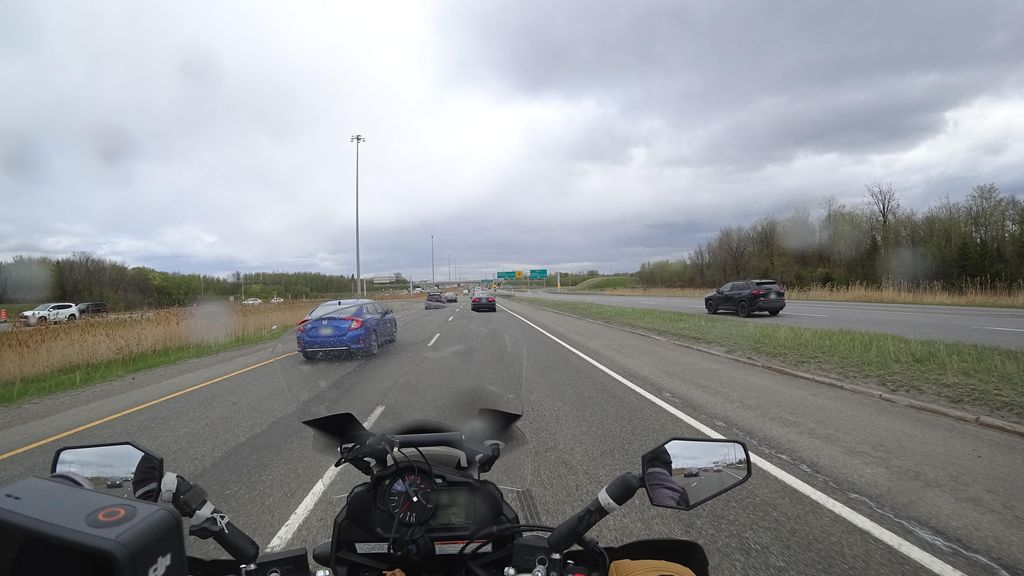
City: quebec_city